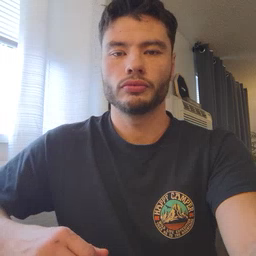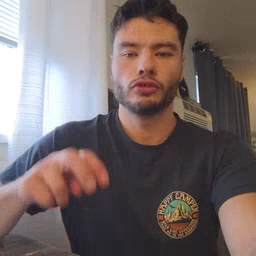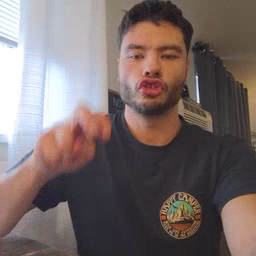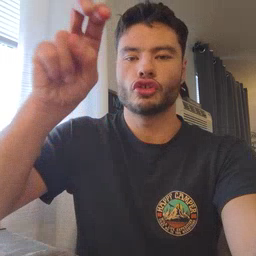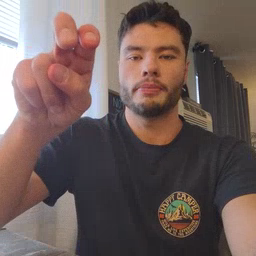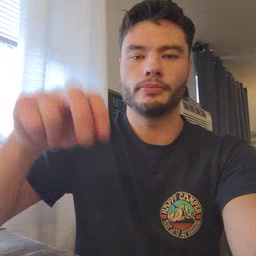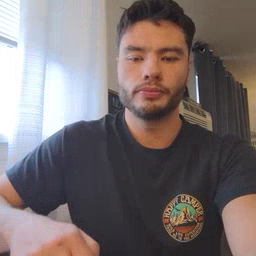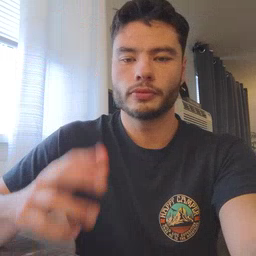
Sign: jump